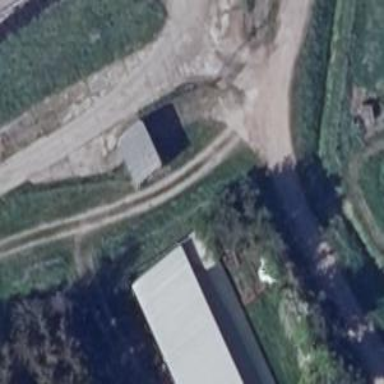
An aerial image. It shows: Track road with grade3 tracktype.